Question: I am using 'bookdown' to create pdf reports, but my tables are all floating down to the bottom of the page, regardless of how much space there is. See this example:
'''
---
title: "test_doc"
author: "Jake Thompson"
date: "6/30/2017"
output:
bookdown::pdf_document2:
toc: false
---
'''{r setup, include=FALSE}
knitr::opts_chunk$set(echo = FALSE, collapse = TRUE)
library(tidyverse)
'''
# Test heading
Let make a data frame and print it in Table \@ref(tab:test-table)
'''{r test-table}
data_frame(col_a = seq_len(5), col_b = rnorm(5), col_c = runif(5)) %>%
knitr::kable(caption = "This is a test")
'''
'''
The resulting pdf looks like this:

Why does the table go to the bottom of the page? And is there a way to prevent this behavior?
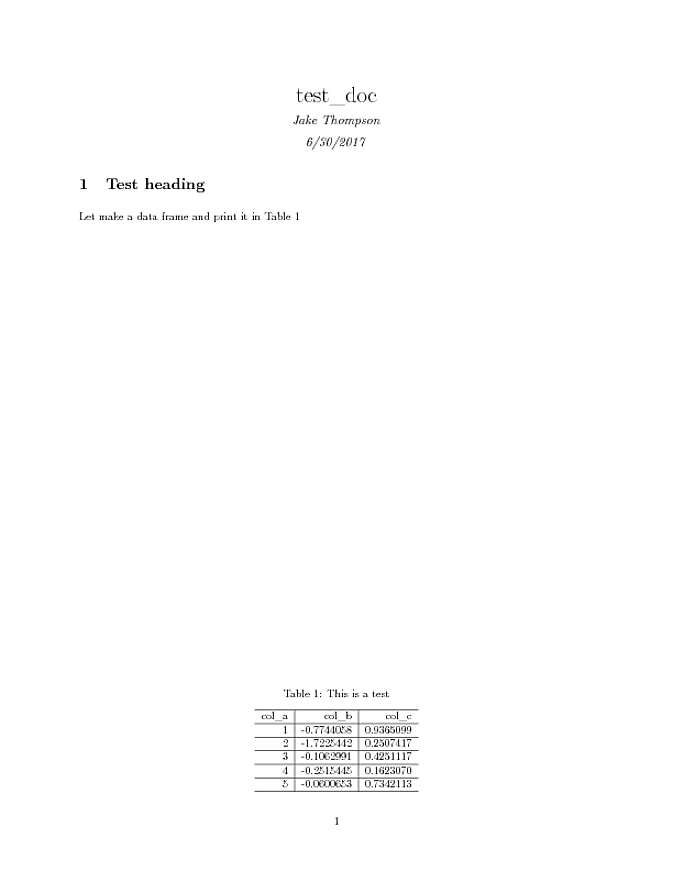
Answer: You can solve this problem with 'kableExtra' by
'''
data_frame(col_a = seq_len(5), col_b = rnorm(5), col_c = runif(5)) %>%
knitr::kable(caption = "This is a test") %>%
kableExtra::kable_styling(latex_options = "hold_position")
'''
It basically insert a '[!h]' to the LaTeX 'table' environment which will prevent the floating behavior and pin the table at current location.